Question: This issue is happening on galaxy s3 devices as far as I'm aware. I can't seem to replicate it virtually on a AVD I set up with s3 specs and I have not encountered it on galaxy s4/s5's so I'm kind of lost. Assuming it's a css issue with the webkit on the s3.
I'm running on jquery mobile 1.4 with a phonegap 3.3 build, and am utilizing the external panel and multi-page pop-ups, although this issue is happening with both multi-page and page specific pop-ups, the thing they have in common is forms.
Let me start by showing a screenshot of the "block" I'm referring to in the title...

As you can see from the picture, this looks as if the external panel (right positioned), which this popup is actually triggered from, is displaying in the background. This also happens, however, when I'm triggering a page specific pop-up which has a form on it which is not connected with the panel in any way.
I haven't done any extra css styling on these particular widgets, so I'll just include the code of what I'm using to actually trigger this popup...
My HTML of the external panel and multi-page popup...
'''
<div id="popup-login-page" data-theme="b" data-dismissible="false" data-overlay-theme="b" class="ui-corner-all hidden" data-history="false">
<div style="padding:10px 20px; width:100%;">
<form id="t_login_form">
<div data-role="fieldcontain" class="ui-hide-label">
<label for="t_username">Username:</label>
<input type="text" name="t_username" id="t_username" value="" placeholder="Username" data-clear-btn="true" autocomplete="off" data-mini="true">
</div>
<div data-role="fieldcontain" class="ui-hide-label">
<label for="t_password">Password:</label>
<input type="password" name="t_password" id="t_password" value="" placeholder="Password" autocomplete="off" data-mini="true">
</div>
<div data-role="fieldcontain">
<input type="button" value="Login" id="truck_login" />
<input type="button" value="Cancel" id="truck_login_cancel" />
</div>
</form>
</div>
</div>
<div data-role="panel" id="menu" data-theme="b" data-position="right" data-display="overlay" data-swipe-close="true">
<script src="app_functions/menupanel.js"></script>
<div data-role="content">
<input type="button" data-theme="b" class="d_added_button" value="Close" data-icon="delete" data-iconpos="right" data-rel="close" data-mini="true" />
<div data-role="collapsible" id="franchiseLogin" data-collapsed="false" data-icon="gear">
<h3>Franchise Login</h3>
<div id="login_buttons">
<input type="button" data-theme="b" class="d_added_button" value="Truck Sign In" id="t_login_button" />
</div>
</div>
<a id="popup-checkout-click" href="#popup-checkout-page" data-rel="popup" data-rel="popup" data-position-to="window" class="ui-btn ui-corner-all ui-shadow ui-btn-inline ui-icon-check ui-btn-icon-left ui-btn-a" style="display:none;" data-transition="flip"></a> <a id="popup-login-click" href="#popup-login-page" data-rel="popup" data-rel="popup" data-position-to="window" class="ui-btn ui-corner-all ui-shadow ui-btn-inline ui-icon-check ui-btn-icon-left ui-btn-a" style="display:none;" data-transition="flip"></a>
<div data-role="collapsible" id="franchiseTruckSelect">
<h3>Select truck to check-in</h3>
<div id="trucklist_buttons"> </div>
</div>
</div>
</div>
'''
...And the portion of the js that triggers this popup to fire...
'''
$(document).on('click', '#t_login_button', function(e){
$('#menu').panel('close');
$('#popup-login-click').click();
});
'''
The hidden class on the popup is removed once a network connection is verified so that's a non issue.
I'm pretty lost on this one, but am hoping someone has encountered the problem before, although I've been searching all day for solutions and haven't come across anything similar that works. I know there were issues a year or so ago with a s4 update and some css issues, so I'm hoping this is a somewhat common problem with a fix.
I'll update tomorrow with any more info I come across.
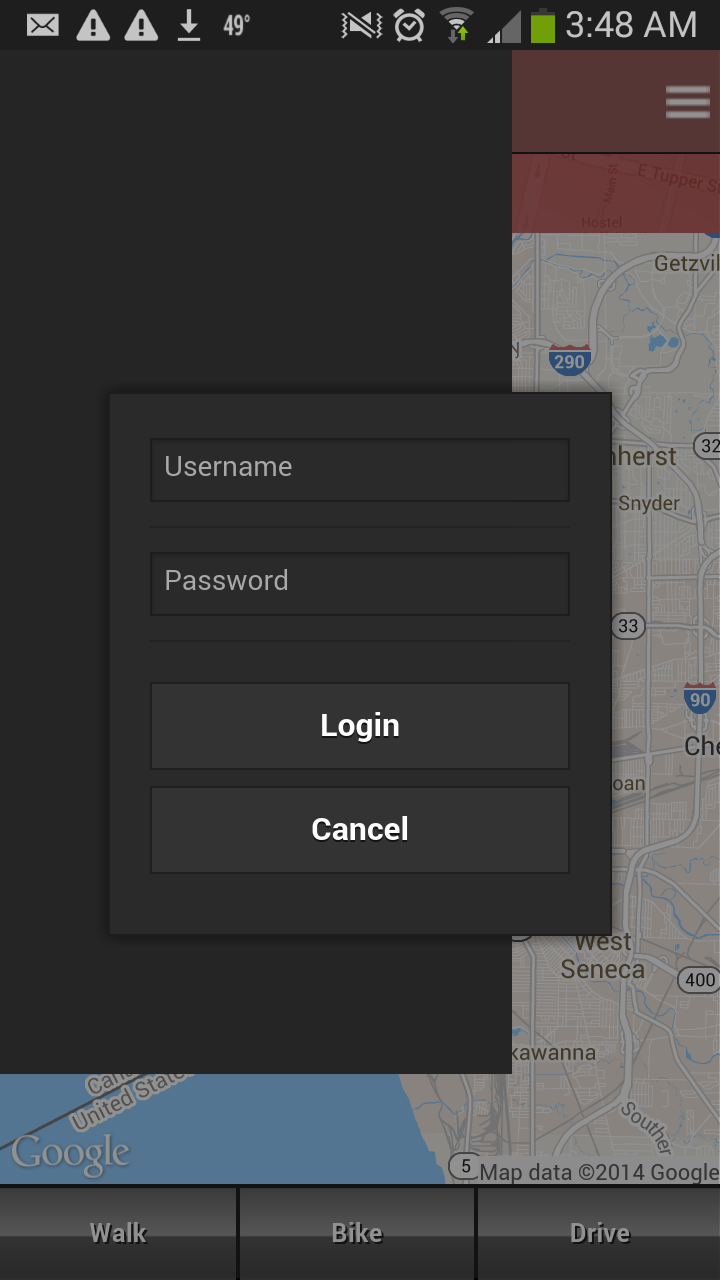
Answer: After messing around with this and doing more research I found something which caused it, as well as something that fixed it...
In many attempts to get rid of the white-flashing screen problem on Android devices with JQM (<URL> I had thrown in the following, which didn't cause any issues...
'''
.ui-page {
-webkit-backface-visibility: hidden;
}
'''
From that article, this in combination with forms and google maps, can sometimes cause issues. I did however add in another section of code after reading <URL>.
'''
div.ui-overlay-a, div.ui-overlay-b{
background-color:rgba(0,0,0,0.5);
}
'''
Using both of these snippets I was able to solve my problem. I hope this helps anyone dealing with it.